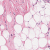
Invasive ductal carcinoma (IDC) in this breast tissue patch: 0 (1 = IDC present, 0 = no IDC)